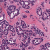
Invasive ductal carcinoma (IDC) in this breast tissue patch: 1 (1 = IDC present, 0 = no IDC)